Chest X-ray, PA view. Patient: 38 years old, sex F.
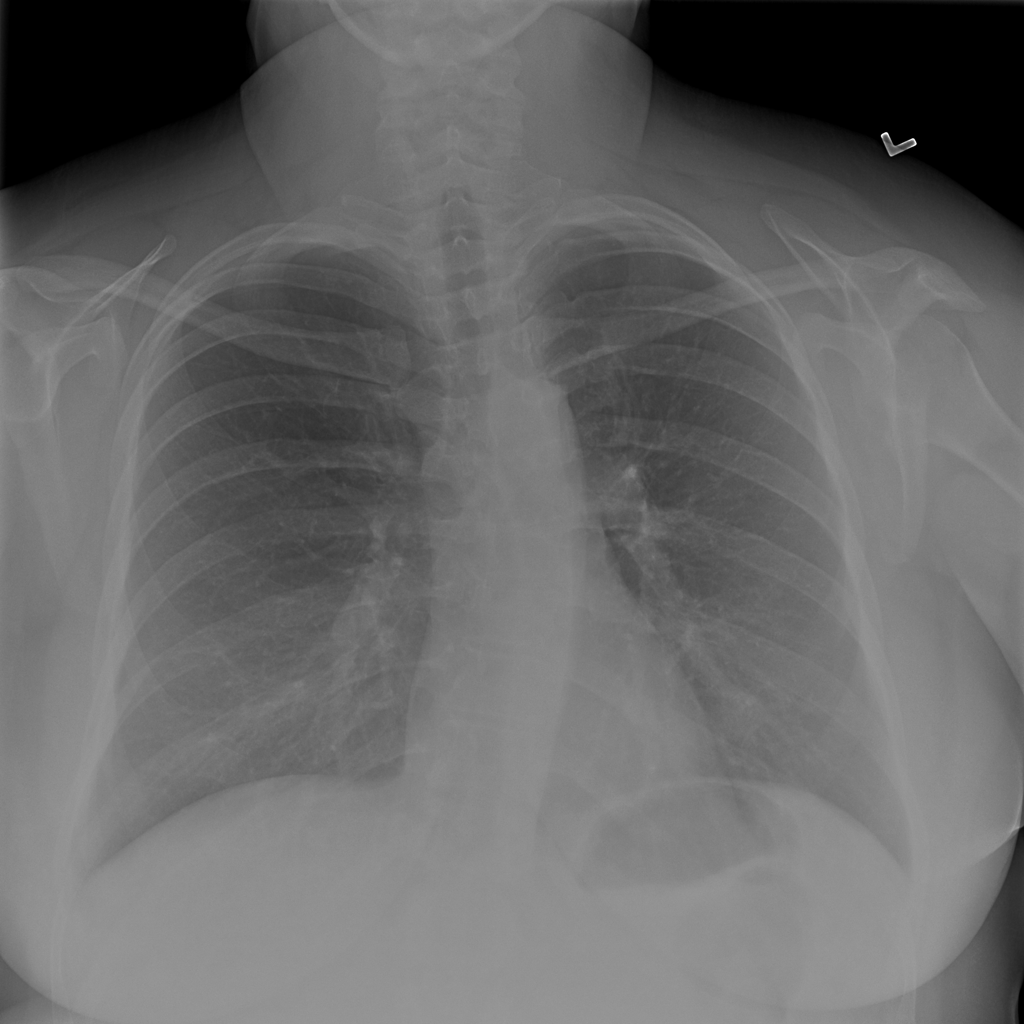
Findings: No Finding